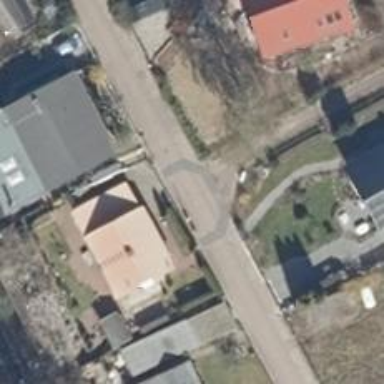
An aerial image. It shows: Living street.